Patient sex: M
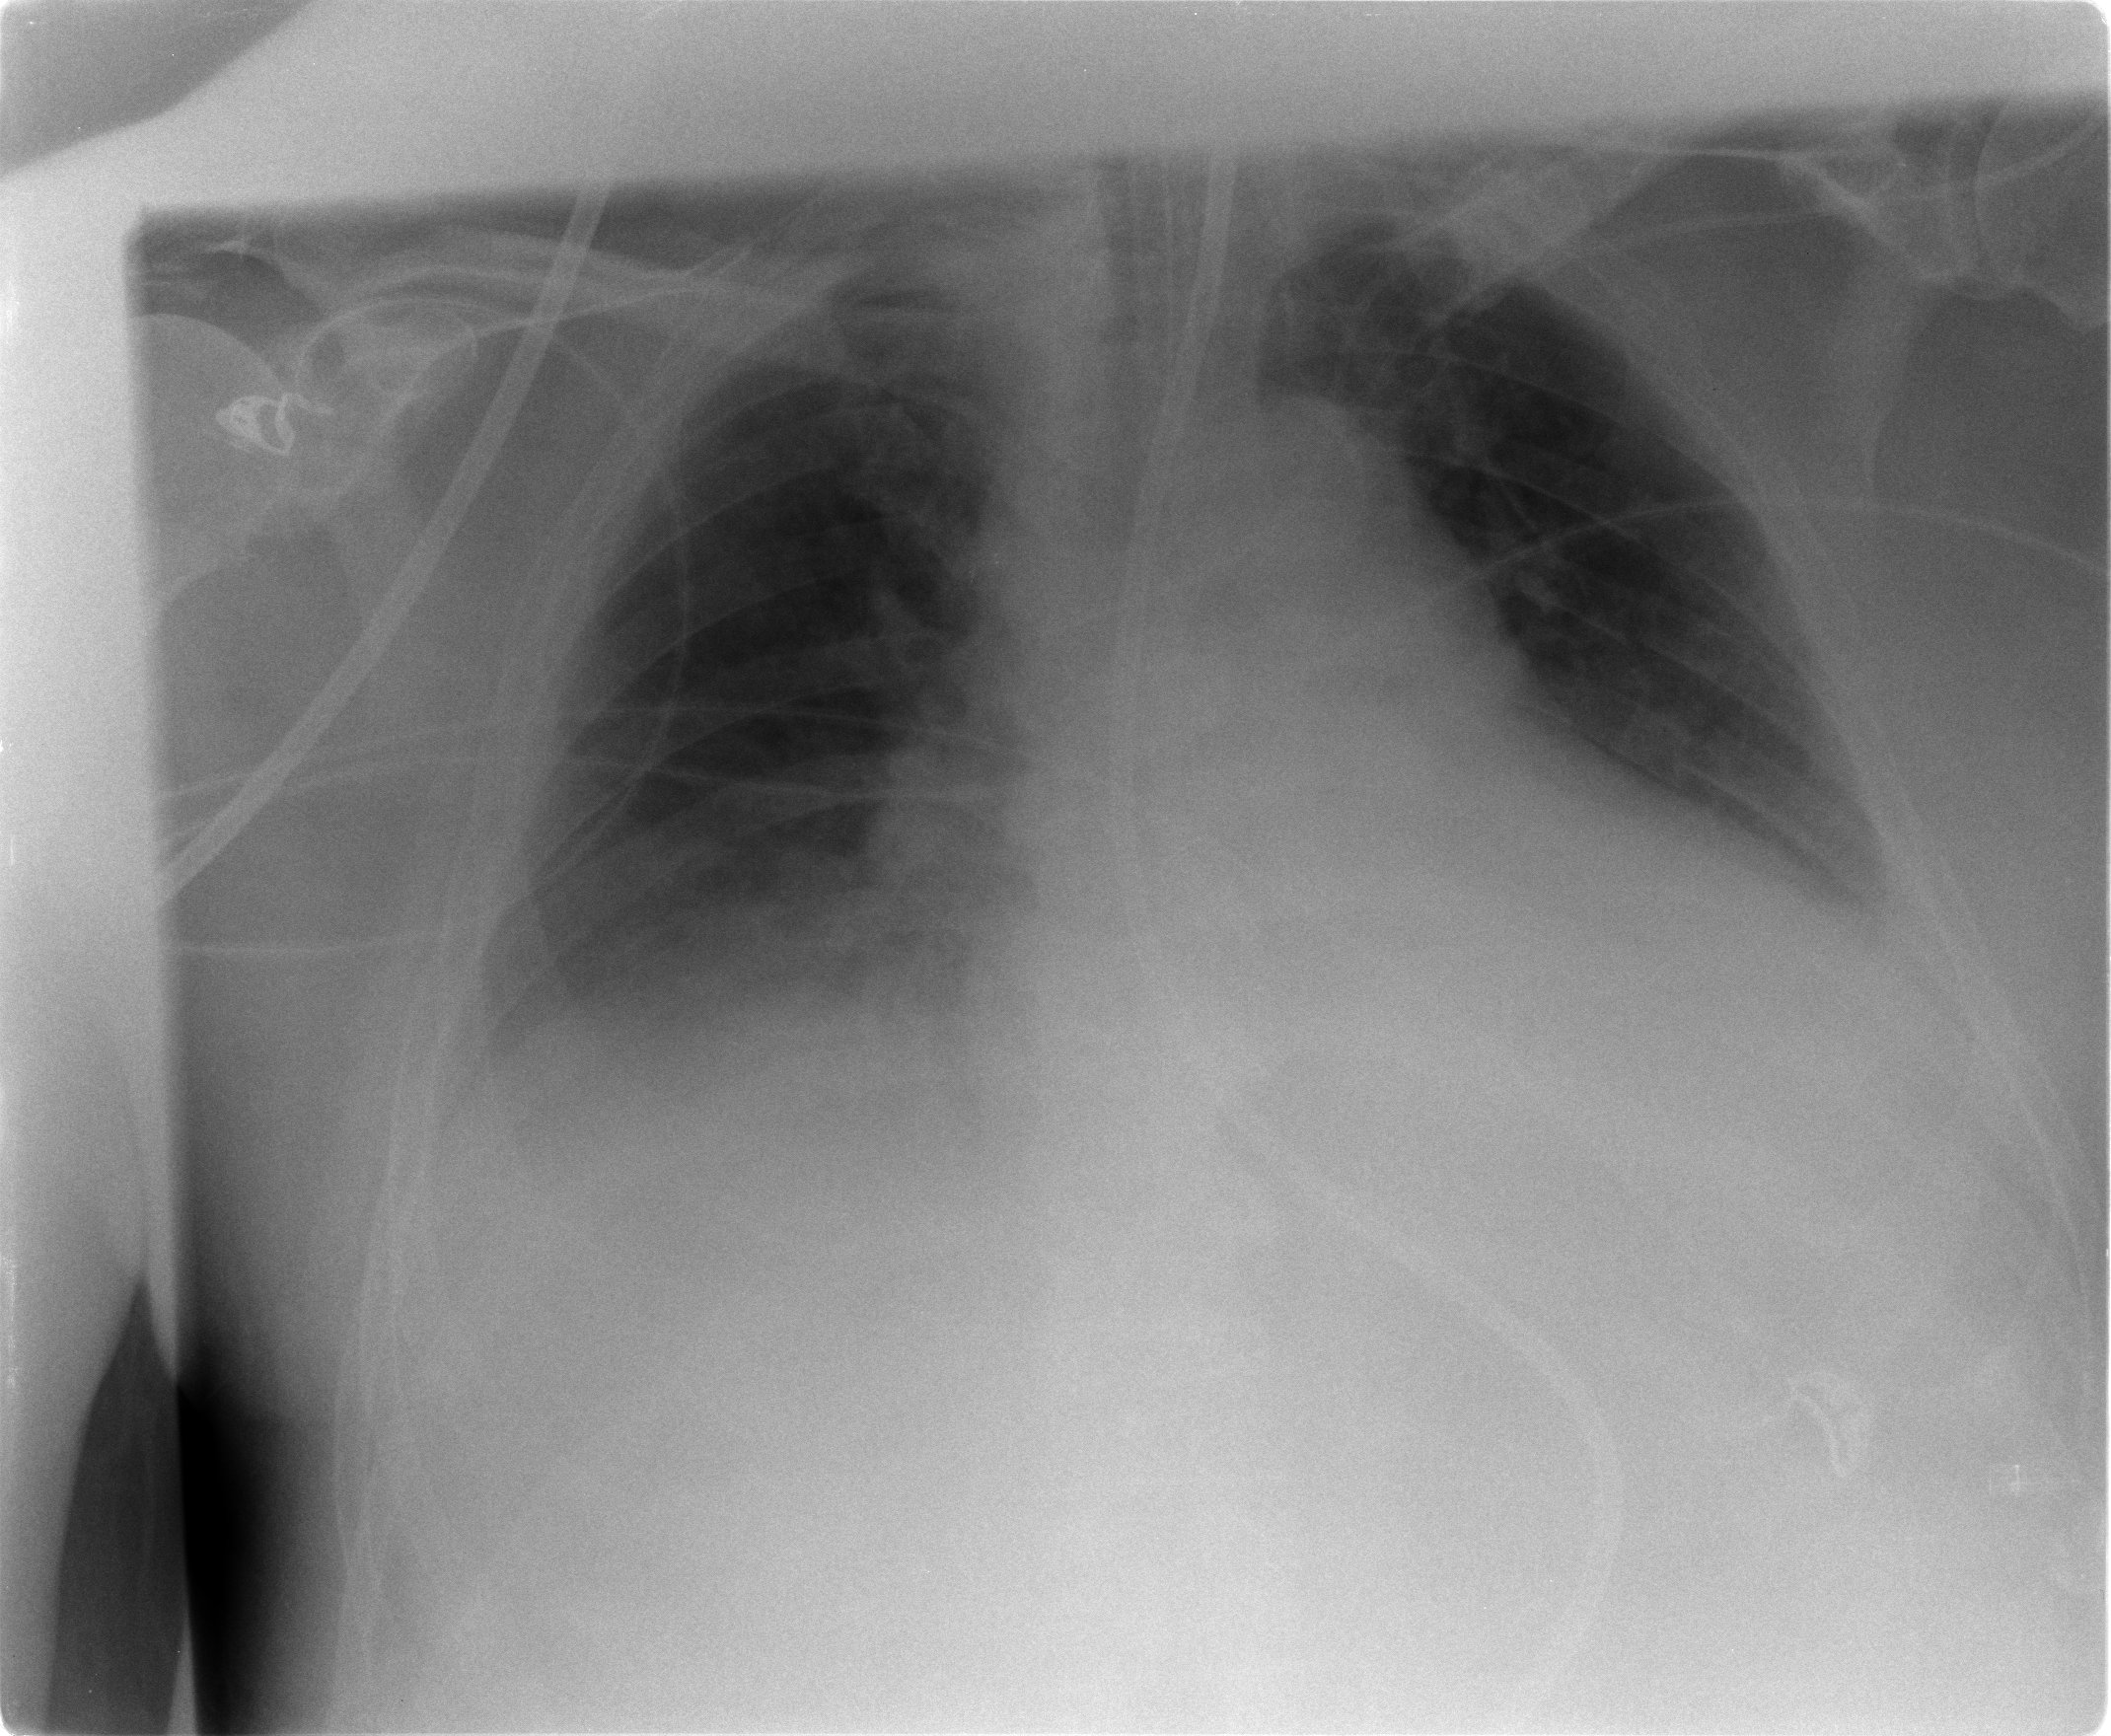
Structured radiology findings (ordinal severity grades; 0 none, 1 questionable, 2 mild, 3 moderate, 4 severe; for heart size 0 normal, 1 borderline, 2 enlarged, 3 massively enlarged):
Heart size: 2
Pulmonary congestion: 0
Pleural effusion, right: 2
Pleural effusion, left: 2
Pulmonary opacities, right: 0
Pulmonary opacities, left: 0
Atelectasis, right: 2
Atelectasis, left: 2